Field crop: maize
Growth stage: 2
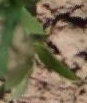
Species: maize